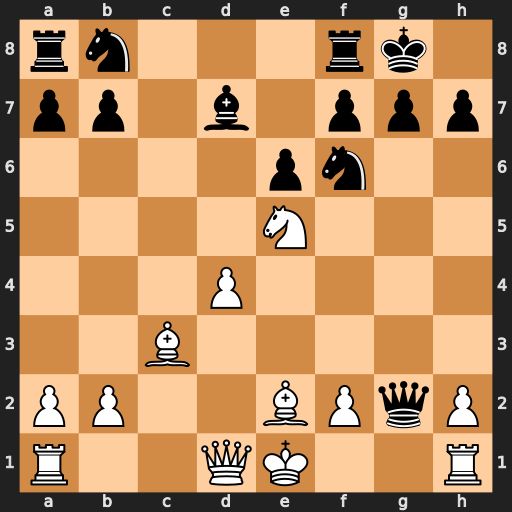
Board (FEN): rn3rk1/pp1b1ppp/4pn2/4N3/3P4/2B5/PP2BPqP/R2QK2R
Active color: w
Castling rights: KQ
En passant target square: -
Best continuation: Bf3 Qg5 Bxb7 Bc6 Nxc6